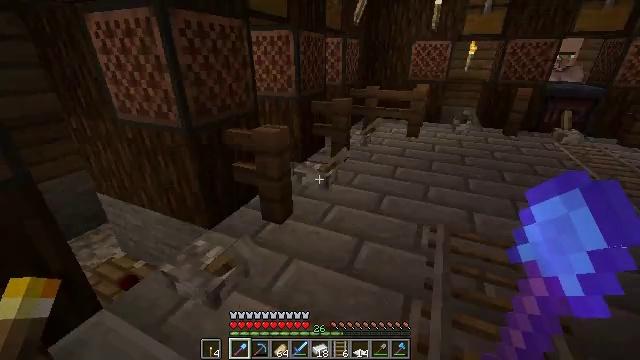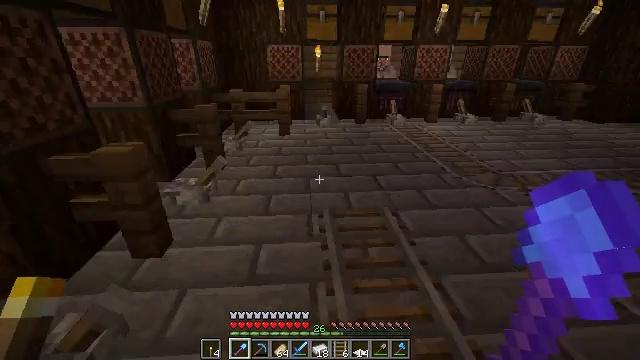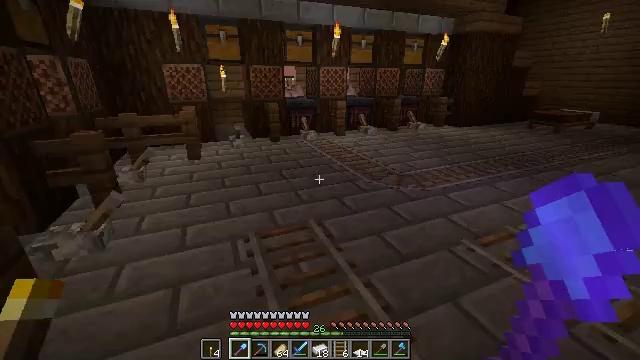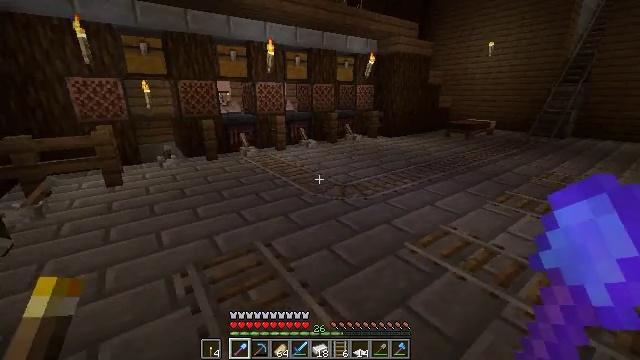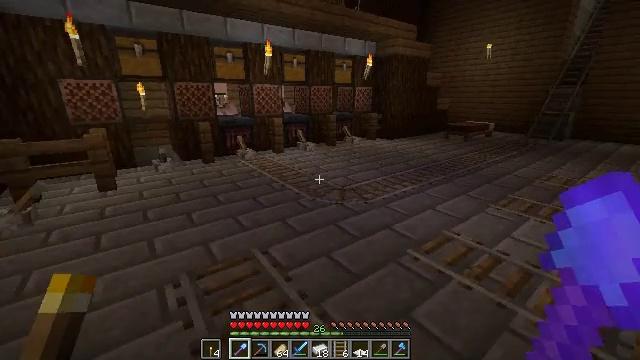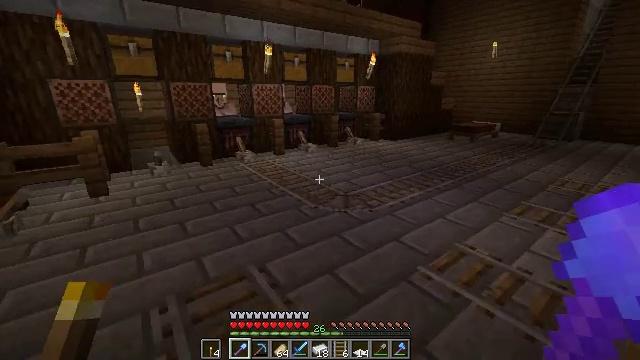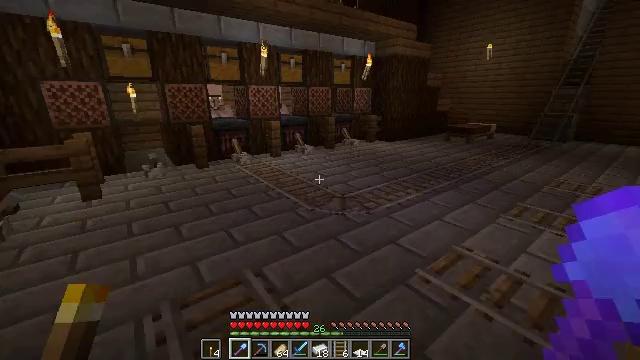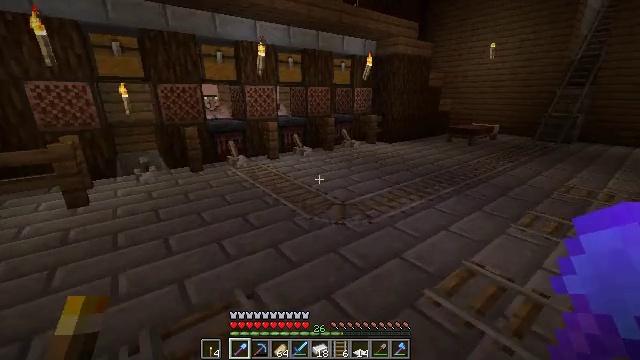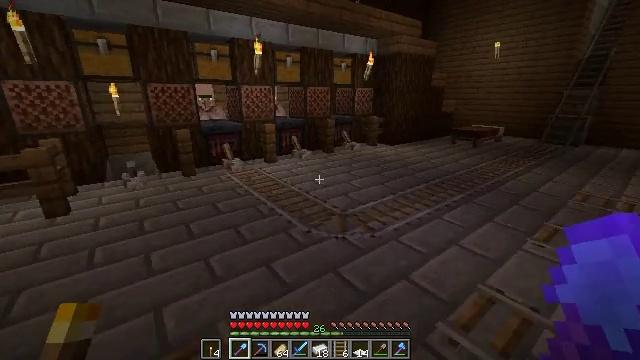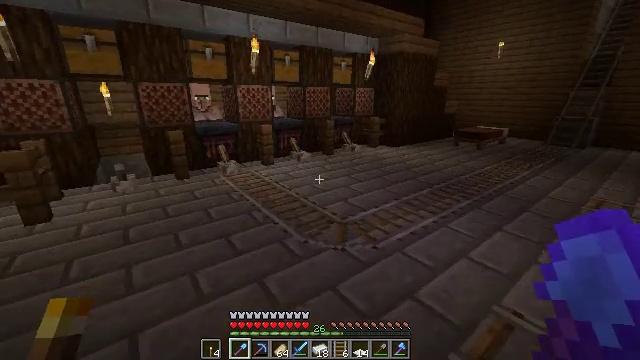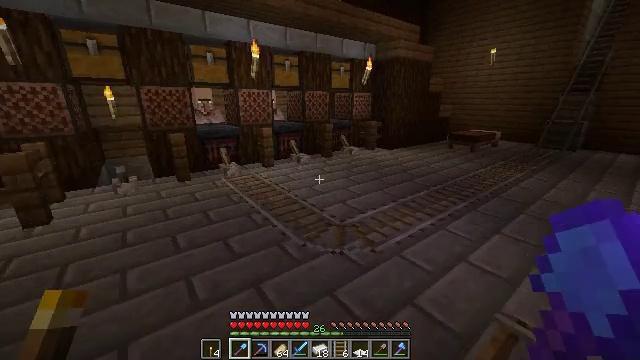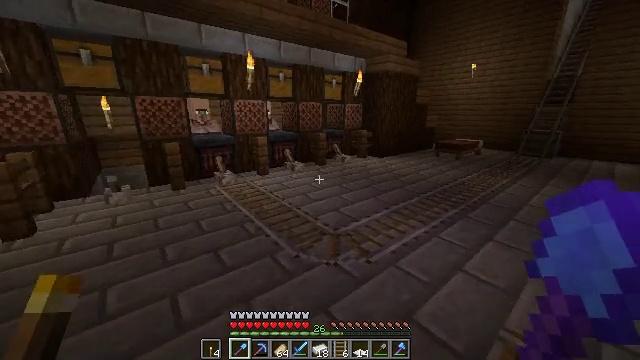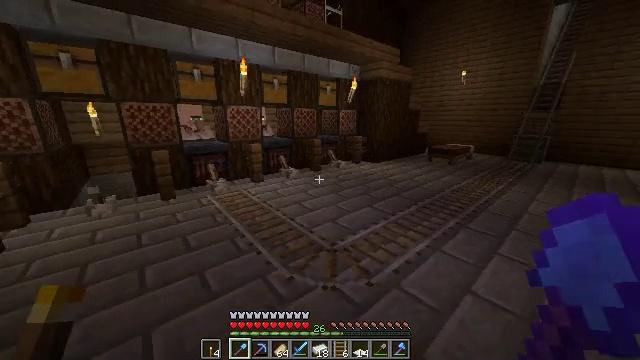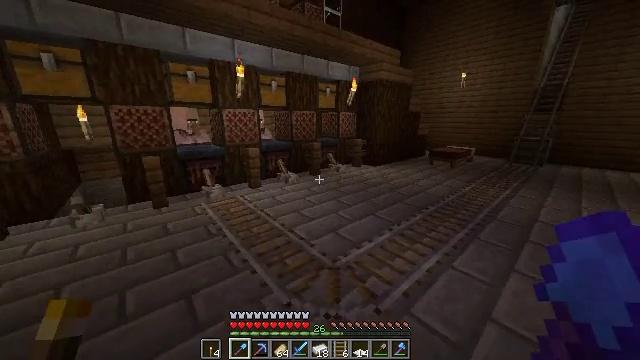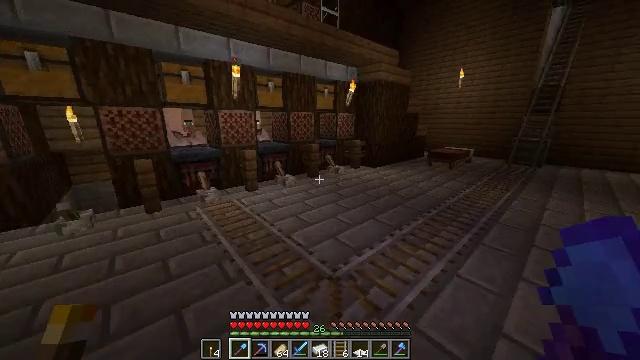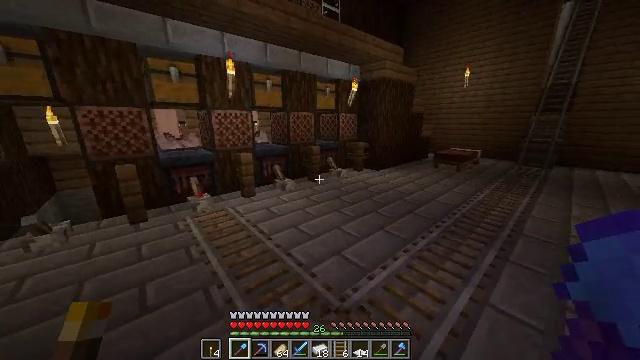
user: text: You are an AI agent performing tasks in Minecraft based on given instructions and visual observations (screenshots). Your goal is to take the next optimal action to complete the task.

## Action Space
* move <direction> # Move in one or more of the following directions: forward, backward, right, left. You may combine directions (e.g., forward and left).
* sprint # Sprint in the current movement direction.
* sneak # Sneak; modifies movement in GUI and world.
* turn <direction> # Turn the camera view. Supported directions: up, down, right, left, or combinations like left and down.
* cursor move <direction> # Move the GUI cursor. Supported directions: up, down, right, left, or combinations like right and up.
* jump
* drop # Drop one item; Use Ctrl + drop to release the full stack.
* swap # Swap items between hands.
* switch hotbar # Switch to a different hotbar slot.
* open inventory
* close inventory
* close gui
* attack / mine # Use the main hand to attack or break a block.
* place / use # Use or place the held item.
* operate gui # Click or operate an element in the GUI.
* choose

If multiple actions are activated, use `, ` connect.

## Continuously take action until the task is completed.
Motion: motion action
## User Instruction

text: Mine the brown bed to pick it up.
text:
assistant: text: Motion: turn right
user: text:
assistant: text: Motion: turn right and up
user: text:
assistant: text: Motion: move forward, turn right and up
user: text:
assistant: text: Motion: move forward
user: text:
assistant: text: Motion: move forward
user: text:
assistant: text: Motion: move forward
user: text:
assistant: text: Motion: move forward
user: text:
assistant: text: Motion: move forward
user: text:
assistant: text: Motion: move forward, sprint
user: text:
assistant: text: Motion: move forward, sprint
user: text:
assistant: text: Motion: move forward, sprint, turn right and up
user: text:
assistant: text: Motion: move forward, sprint, turn right
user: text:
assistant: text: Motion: move forward
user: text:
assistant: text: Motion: move forward
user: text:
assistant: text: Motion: move forward
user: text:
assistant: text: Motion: move forward, sprint
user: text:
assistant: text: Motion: move forward, sprint
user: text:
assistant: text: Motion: move forward, sprint
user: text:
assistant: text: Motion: move forward, sprint
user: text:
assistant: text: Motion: move forward
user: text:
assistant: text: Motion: move forward
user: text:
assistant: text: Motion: move forward
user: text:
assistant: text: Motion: move forward
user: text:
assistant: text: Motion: move forward
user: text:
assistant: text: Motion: move forward
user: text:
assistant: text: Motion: move forward, turn left
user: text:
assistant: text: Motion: move forward, turn left and up
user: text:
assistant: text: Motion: turn left
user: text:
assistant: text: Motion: no_op
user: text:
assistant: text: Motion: no_op